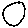
Label: circle